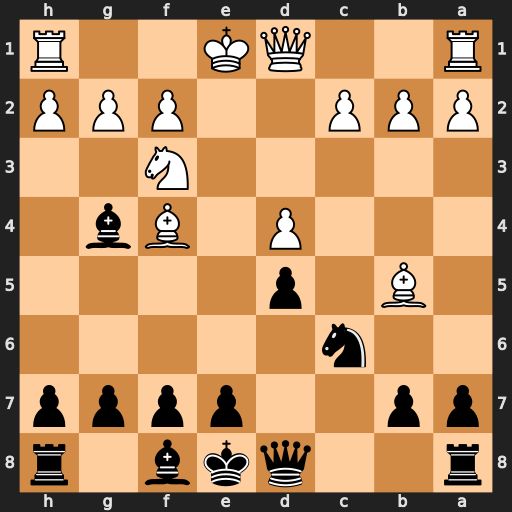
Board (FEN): r2qkb1r/pp2pppp/2n5/1B1p4/3P1Bb1/5N2/PPP2PPP/R2QK2R
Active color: b
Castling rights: KQkq
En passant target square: -
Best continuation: Qa5+ c3 Qxb5